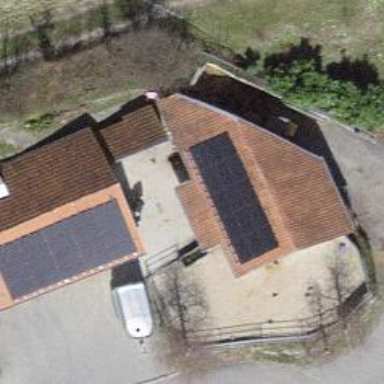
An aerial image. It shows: Solar photovoltaic panel generator.